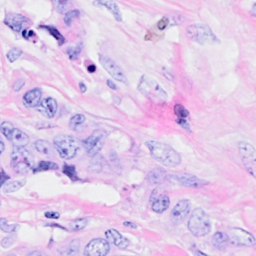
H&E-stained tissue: Breast